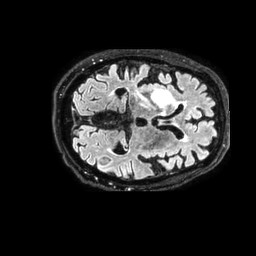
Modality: FLAIR
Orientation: axial
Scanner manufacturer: philips
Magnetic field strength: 3 T
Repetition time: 4.8 s
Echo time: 0.34 s